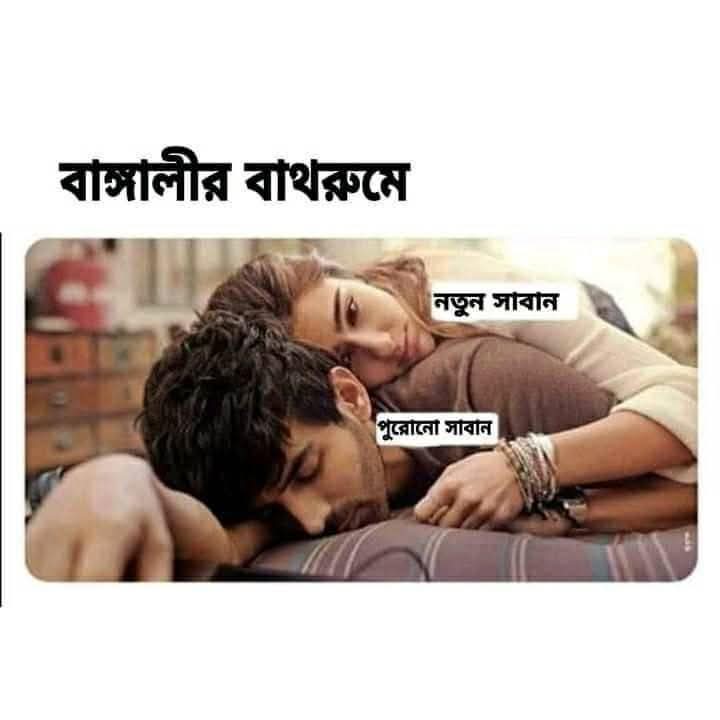
Text: বাঙ্গালীর বাথরুমে
নতুন সাবান
পুরোনো সাবান
Label: Hate
Hate category: Personal Offence
Targeted group: Community